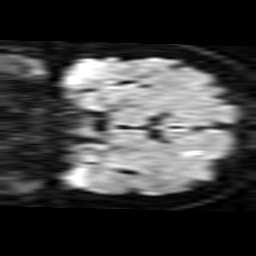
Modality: TRACE
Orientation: coronal
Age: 67
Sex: female
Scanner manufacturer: philips
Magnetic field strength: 1.5 T
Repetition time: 4.553 s
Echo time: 0.07843 s